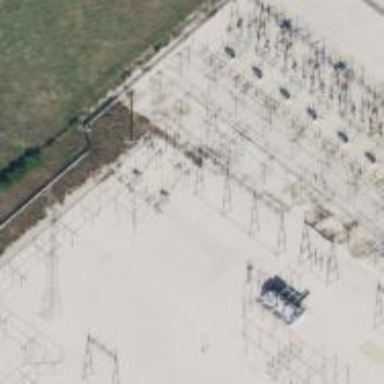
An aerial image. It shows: Switch for power supply.